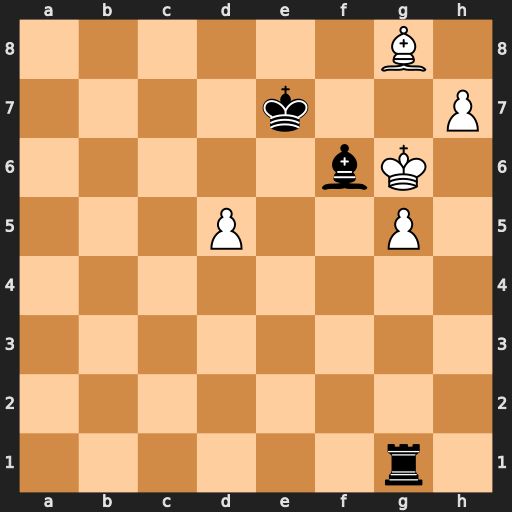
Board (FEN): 6B1/4k2P/5bK1/3P2P1/8/8/8/6r1
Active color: w
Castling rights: -
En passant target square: -
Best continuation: d6+ Kxd6 Kxf6